Question: While playing around with Java's painting tools, I came across the 'java.awt.GradientPaint' class, which allows for gradient coloring when drawing shapes. I decided to play around with it, drawing filled-in rectangles with a red-to-green gradient on a JPanel, and immediately noticed something strange.
When I began drawing a rectangle, it was a solid red, and after I increased its height or width to a certain value, the gradient would appear. In some cases, the height or width of the rectangle had to be large (i.e. 200px) before the gradient showed up. Then I noticed that the closer to the right or the bottom of the JPanel that I began drawing the rectangle, the larger the size of the rectangle had to be before the gradient was applied. The GIF below should (hopefully) show what happens (the code used to create this example is further down):

So why does this occur? Is there a way to apply the gradient to the rectangles as soon as it is drawn?
(On a separate note, does anyone know of a way to restart the GIF animation after it shows the last frame?)
'''
import java.awt.*;
import java.awt.event.*;
import javax.swing.*;
public class Test extends JPanel implements MouseListener, MouseMotionListener {
int downX, downY, dragX, dragY;
JComboBox combobox;
String[] directions = {"Left-Right","Up-Down","Right-Left","Down-Up"};
public Test() {
JFrame frame = new JFrame();
frame.setLayout(new BorderLayout());
setPreferredSize(new Dimension(300,300));
frame.add(this,BorderLayout.CENTER);
combobox = new JComboBox(directions);
frame.add(combobox,BorderLayout.NORTH);
addMouseListener(this);
addMouseMotionListener(this);
frame.setDefaultCloseOperation(JFrame.EXIT_ON_CLOSE);
frame.pack();
frame.setVisible(true);
}
@Override
protected void paintComponent(Graphics g) {
super.paintComponent(g);
Graphics2D g2 = (Graphics2D) g.create();
if (combobox.getSelectedItem().equals(directions[0]))
g2.setPaint(new GradientPaint(downX,downY,Color.red,dragX-downX,downY,Color.green));
else if (combobox.getSelectedItem().equals(directions[1]))
g2.setPaint(new GradientPaint(downX,downY,Color.red,downX,dragY-downY,Color.green));
else if (combobox.getSelectedItem().equals(directions[2]))
g2.setPaint(new GradientPaint(dragX-downX,downY,Color.red,downX,downY,Color.green));
else if (combobox.getSelectedItem().equals(directions[3]))
g2.setPaint(new GradientPaint(downX,dragY-downY,Color.red,downX,downY,Color.green));
g2.fill(new Rectangle(downX,downY,dragX-downX,dragY-downY));
}
public static void main(String[] args) {
SwingUtilities.invokeLater(new Runnable() {
@Override
public void run() {
new Test();
}
});
}
@Override
public void mousePressed(MouseEvent ev) {
downX = ev.getX();
downY = ev.getY();
}
@Override
public void mouseDragged(MouseEvent ev) {
dragX = ev.getX();
dragY = ev.getY();
repaint();
}
@Override public void mouseClicked(MouseEvent ev) {}
@Override public void mouseEntered(MouseEvent ev) {}
@Override public void mouseExited(MouseEvent ev) {}
@Override public void mouseReleased(MouseEvent ev) {}
@Override public void mouseMoved(MouseEvent ev) {}
}
'''
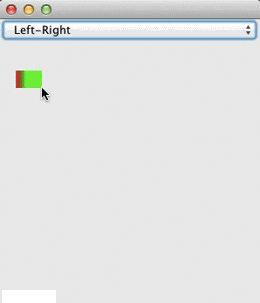
Answer: So, based on the <URL>
> public GradientPaint(float x1,
float y1, Color
color1, float x2,
float y2, Color
color2) Constructs a simple acyclic GradientPaint
object. x1 - x coordinate
of the first specified Point in user space y1 - y
coordinate of the first specified Point in user space
color1 - Color at the first specified Point
color2 - Color at the second specified
Point
The 'x2' and 'y2' parameters are not width and height, but actual coordinates
This means that something like...
'''
g2.setPaint(new GradientPaint(downX,downY,Color.red,dragX-downX,downY,Color.green));
'''
should actually be...
'''
g2.setPaint(new GradientPaint(downX, downY, Color.red, dragX, downY, Color.green));
'''
Personally, I prefer to use something like <URL>